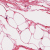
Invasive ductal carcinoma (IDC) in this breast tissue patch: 0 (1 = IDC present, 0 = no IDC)